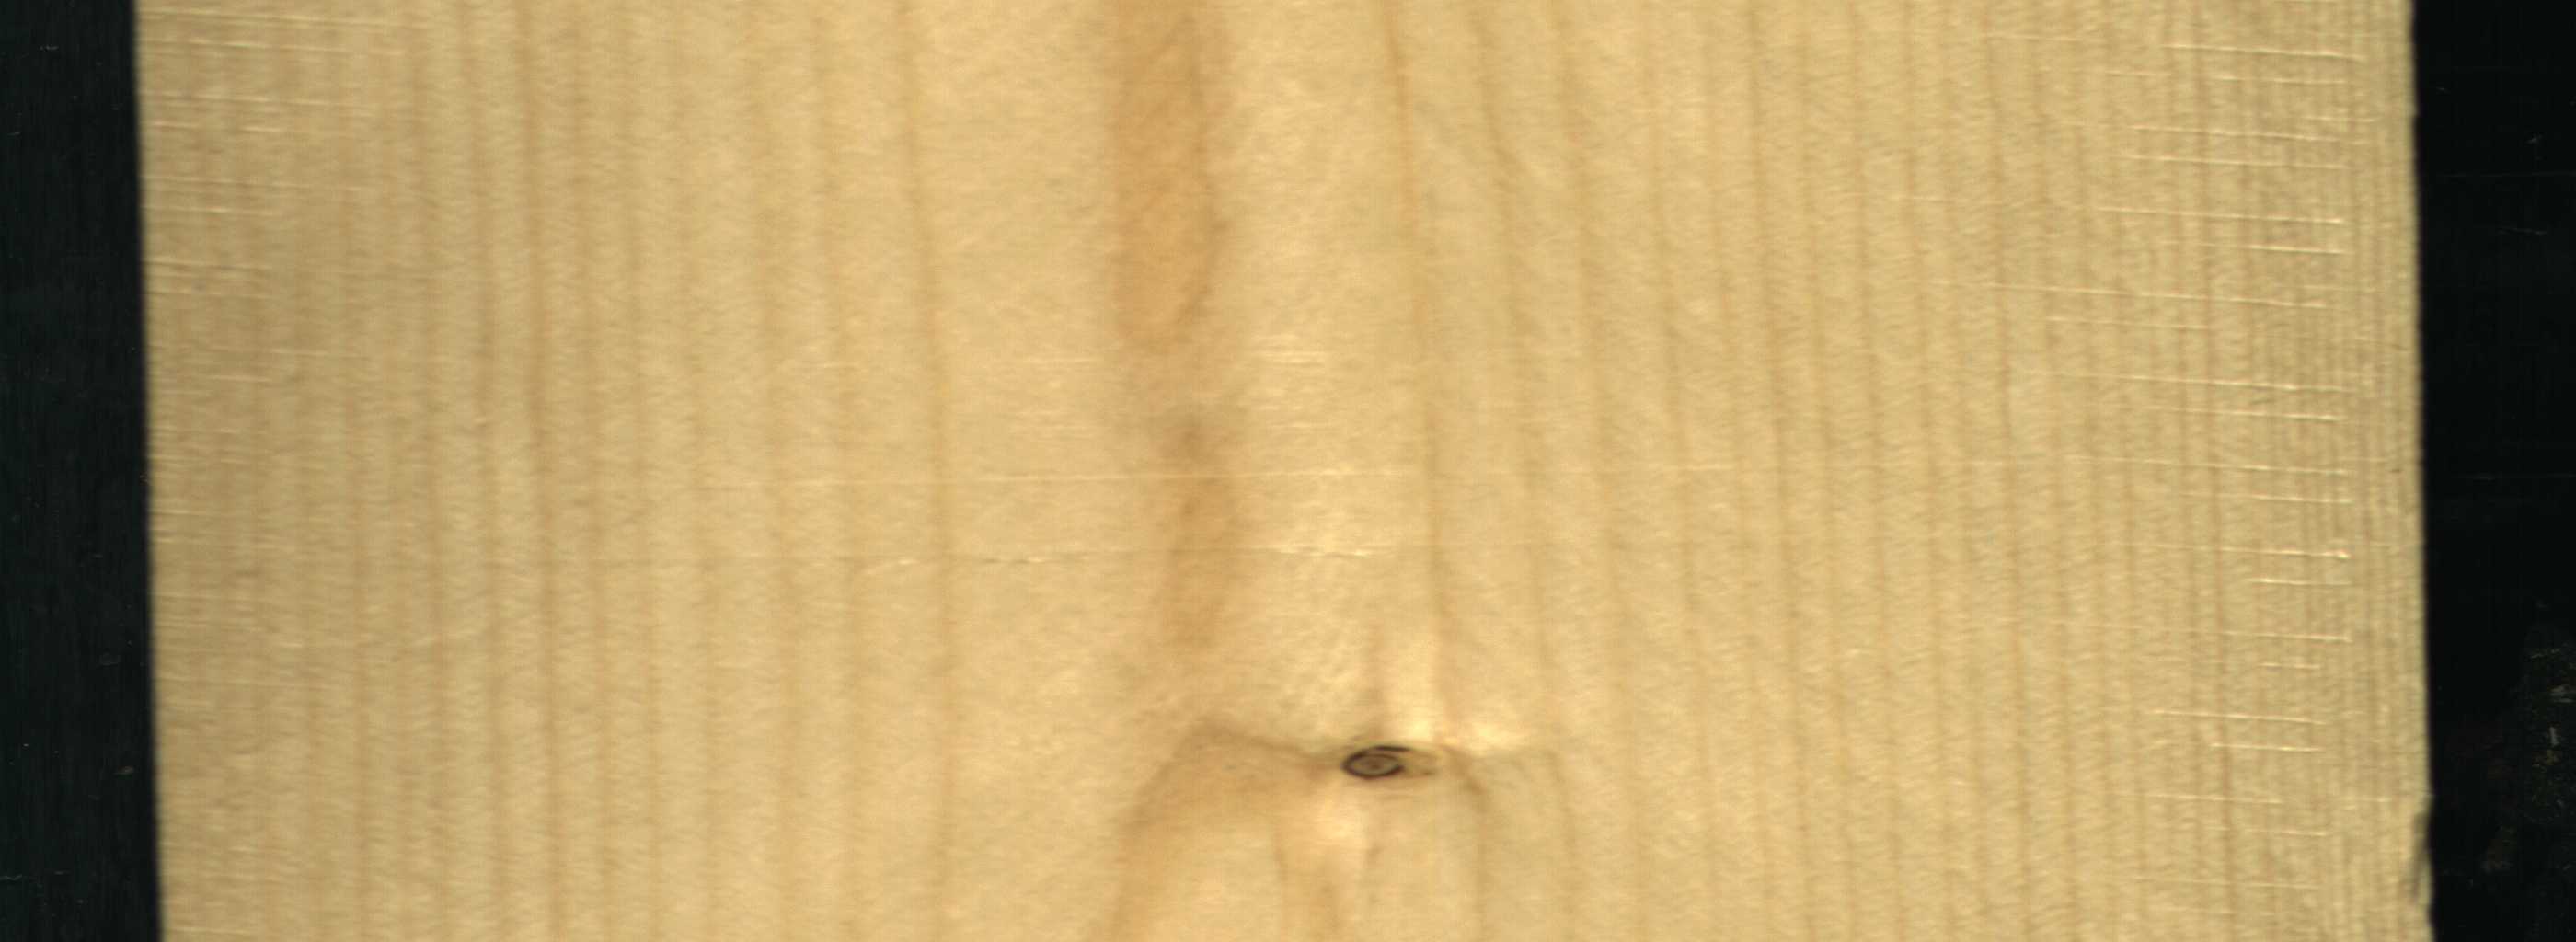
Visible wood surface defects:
Live_Knot